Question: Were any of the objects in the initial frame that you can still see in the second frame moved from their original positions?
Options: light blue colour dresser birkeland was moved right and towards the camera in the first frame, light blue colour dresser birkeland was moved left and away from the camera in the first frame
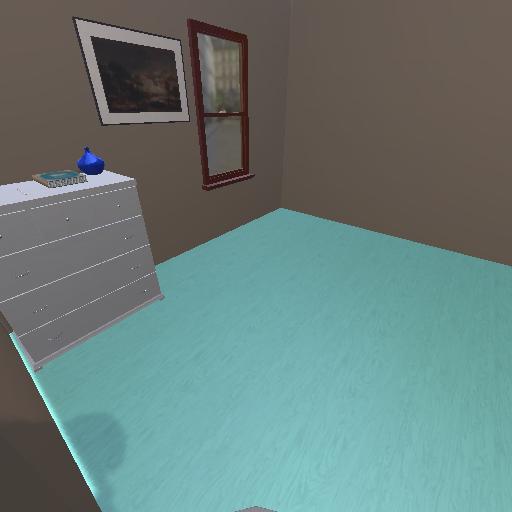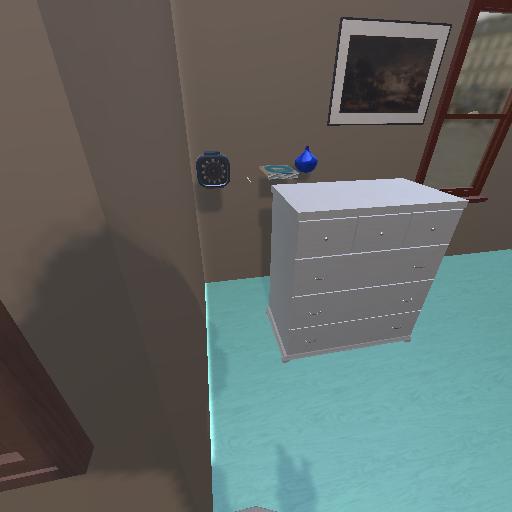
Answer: light blue colour dresser birkeland was moved right and towards the camera in the first frame